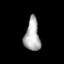
Tissue: prostate
Cell type: T cells
Senescence score: 0.3391
Nuclear area (px): 478
Mean DAPI intensity: 176.971